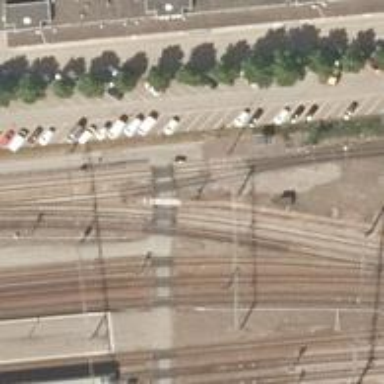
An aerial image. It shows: Railway crossing.